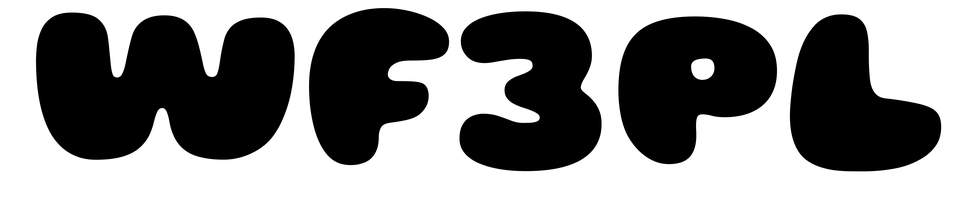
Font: Gluten_Black